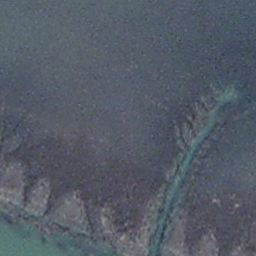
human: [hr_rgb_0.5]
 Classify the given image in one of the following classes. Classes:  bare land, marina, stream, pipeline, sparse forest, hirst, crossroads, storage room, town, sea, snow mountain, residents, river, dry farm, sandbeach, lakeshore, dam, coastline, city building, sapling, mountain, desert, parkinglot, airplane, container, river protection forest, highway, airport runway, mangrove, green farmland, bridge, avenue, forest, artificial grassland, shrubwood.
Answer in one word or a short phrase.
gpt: stream